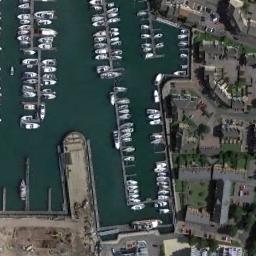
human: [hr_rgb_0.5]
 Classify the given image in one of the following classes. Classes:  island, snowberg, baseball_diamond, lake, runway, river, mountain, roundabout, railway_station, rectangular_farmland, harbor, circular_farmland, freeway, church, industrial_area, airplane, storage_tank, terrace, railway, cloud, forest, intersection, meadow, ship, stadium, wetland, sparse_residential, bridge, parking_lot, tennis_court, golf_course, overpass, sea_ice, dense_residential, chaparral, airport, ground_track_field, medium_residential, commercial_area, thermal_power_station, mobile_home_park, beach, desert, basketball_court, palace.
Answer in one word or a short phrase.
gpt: harbor